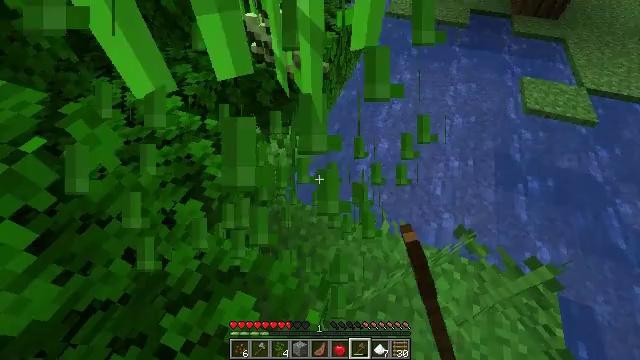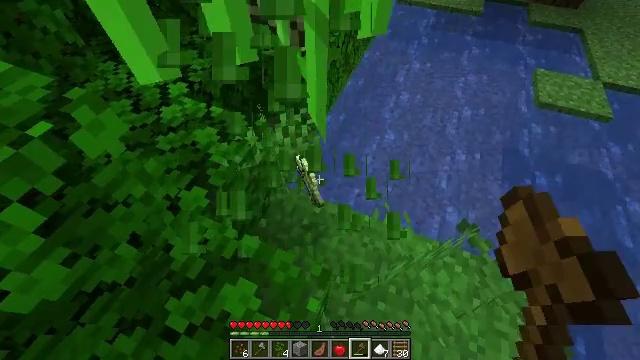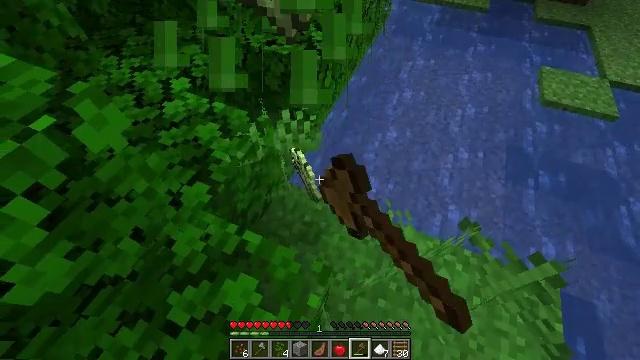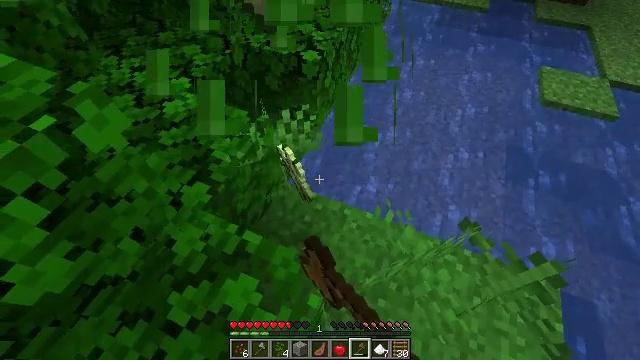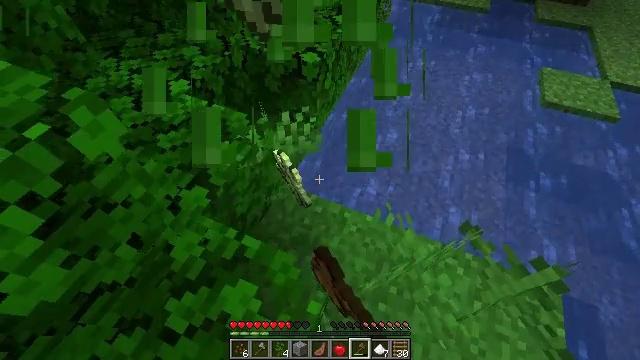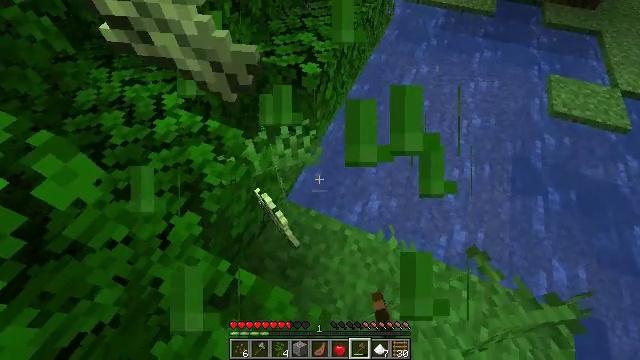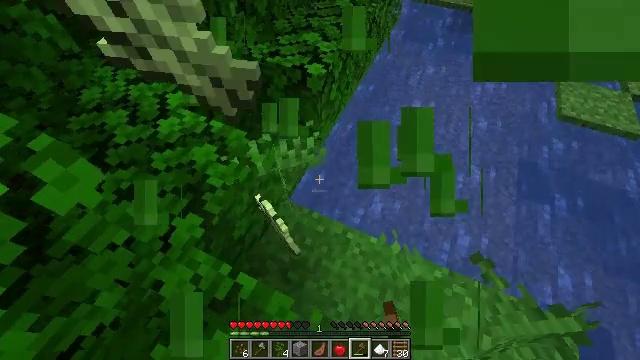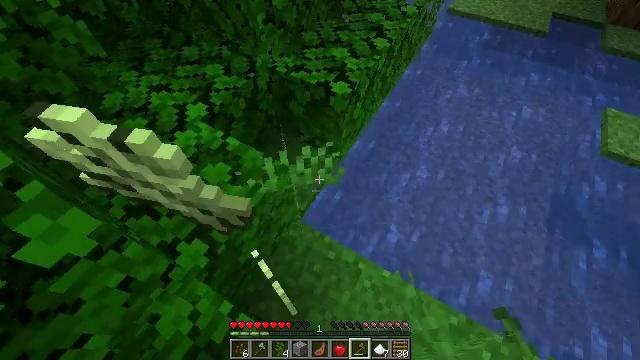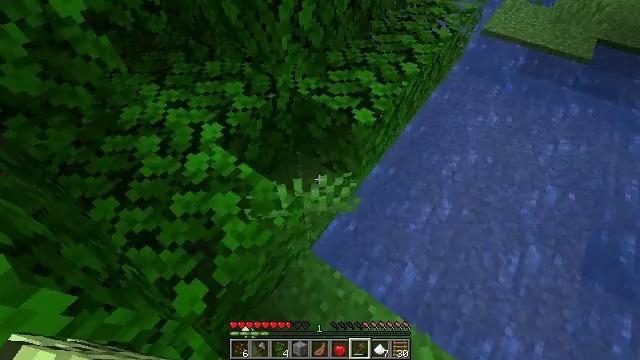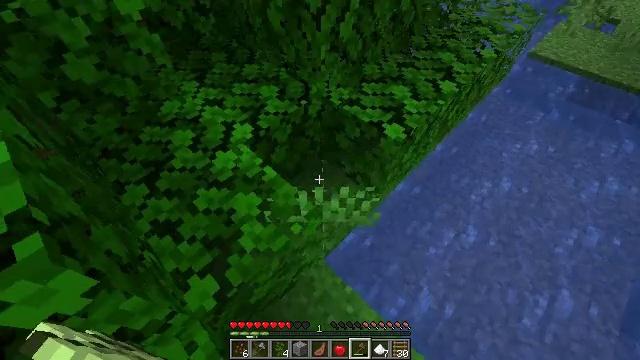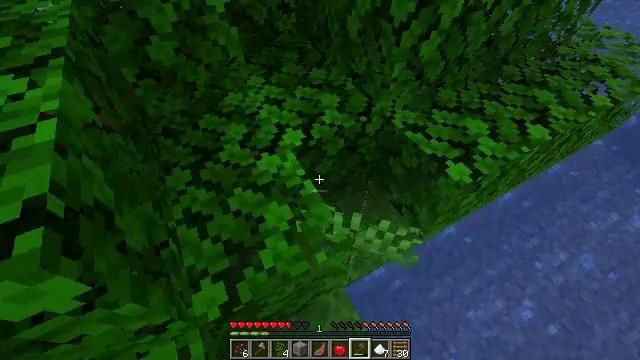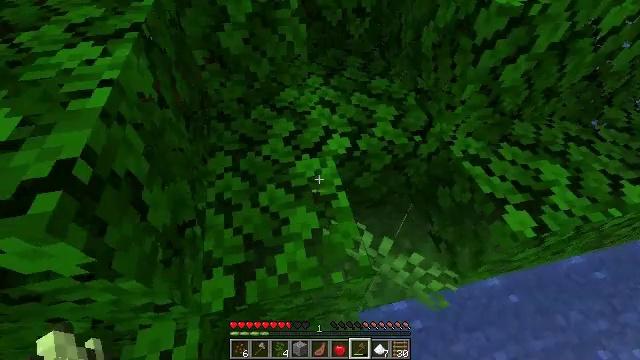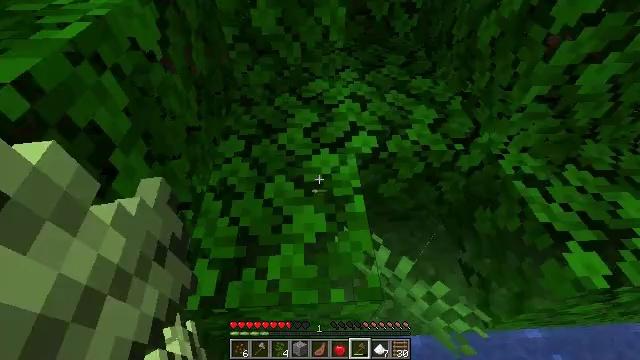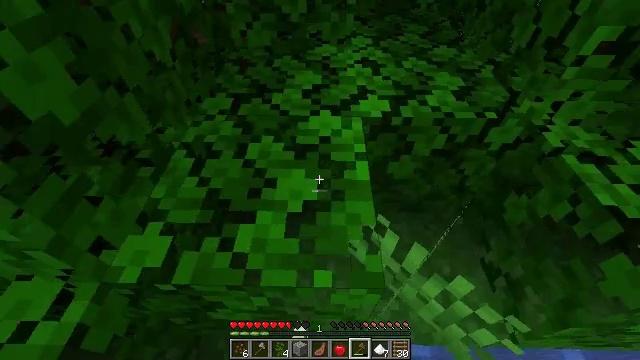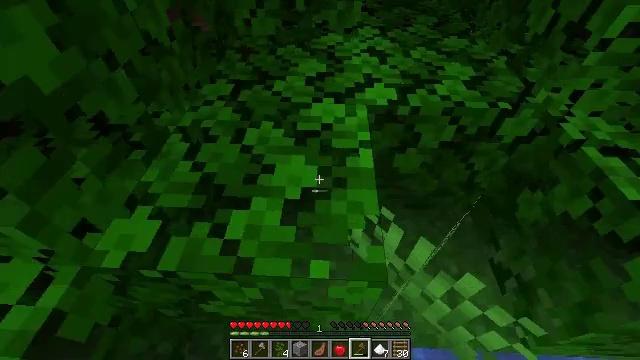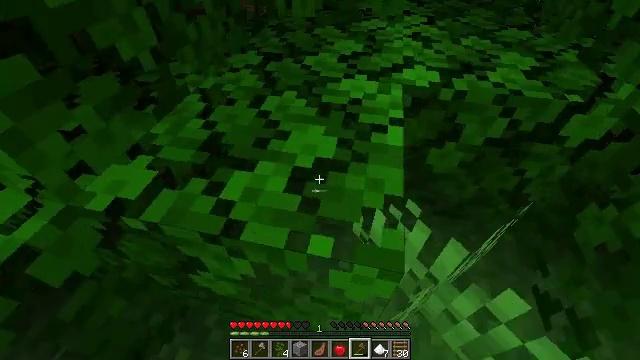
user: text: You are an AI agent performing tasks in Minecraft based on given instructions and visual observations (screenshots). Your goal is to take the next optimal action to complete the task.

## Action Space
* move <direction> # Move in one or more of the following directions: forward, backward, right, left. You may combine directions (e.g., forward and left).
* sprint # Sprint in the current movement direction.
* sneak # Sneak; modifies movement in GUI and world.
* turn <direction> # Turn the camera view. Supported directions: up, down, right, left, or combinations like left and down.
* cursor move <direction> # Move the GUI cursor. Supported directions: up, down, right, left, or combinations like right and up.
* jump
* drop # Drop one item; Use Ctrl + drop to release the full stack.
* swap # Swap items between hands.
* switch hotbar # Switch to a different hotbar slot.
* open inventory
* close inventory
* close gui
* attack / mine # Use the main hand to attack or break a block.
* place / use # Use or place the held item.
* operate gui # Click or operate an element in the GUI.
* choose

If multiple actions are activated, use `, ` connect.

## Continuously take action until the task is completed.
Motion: motion action
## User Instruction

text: Harvest melon from the farm.
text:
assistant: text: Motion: turn left and down, attack / mine
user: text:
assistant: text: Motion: attack / mine
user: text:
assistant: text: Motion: attack / mine
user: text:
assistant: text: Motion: move forward, attack / mine
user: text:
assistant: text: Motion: move forward
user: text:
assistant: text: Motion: move forward, turn left
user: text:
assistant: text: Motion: move forward, turn left
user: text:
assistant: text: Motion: move forward, turn left and up
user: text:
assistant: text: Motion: move forward, turn left and up
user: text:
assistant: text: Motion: move forward, turn left
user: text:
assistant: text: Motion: turn left
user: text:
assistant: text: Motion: turn left and up
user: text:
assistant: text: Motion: turn left
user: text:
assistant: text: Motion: turn left
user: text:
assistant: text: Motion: turn left and up
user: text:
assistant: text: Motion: turn left and up
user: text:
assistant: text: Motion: turn left and up
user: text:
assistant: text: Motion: turn left and up
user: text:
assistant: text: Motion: turn left and up
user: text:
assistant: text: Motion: turn right
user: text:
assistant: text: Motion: move forward
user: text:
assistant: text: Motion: move forward, turn left
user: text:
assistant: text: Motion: move forward, turn left and up
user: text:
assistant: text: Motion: move forward, turn left and up, jump
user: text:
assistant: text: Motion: move forward, turn left and up, jump
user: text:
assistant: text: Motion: move forward, turn left and up, jump
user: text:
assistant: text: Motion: move forward, jump
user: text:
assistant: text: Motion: move forward, jump
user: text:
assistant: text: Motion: move forward, jump
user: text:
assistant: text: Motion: move forward, jump